Question: I have a hierarchy of 3 TableViewControllers embeded in Navigation Controller and I need to launch on the most detailed level on the top of the hierarchy. If I change 'Is Initial View Controller' in storyboard to the last detailed TableViewController, my app launches with the selected TVC, but with no NavigationBar. How can I launch on the desired level of hierarchy and keep the Navigation Controller managing the stack of views?

Thank you.
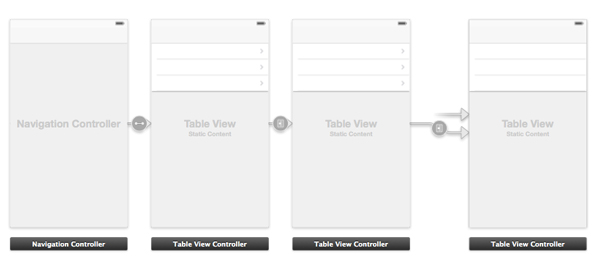
Answer: You're telling the storyboard that your third view controller is the root view controller--it has no navigation bar. If you want the navigation controller present as the root view controller then you need to make it the initial view controller, then change the navigation's root to your third view controller.
eg:
'''
initial-->[navigation controller]-->[third VC] [first VC]-->[second VC] (keep these around if you want... just disconnect them from the navigation controller)
'''